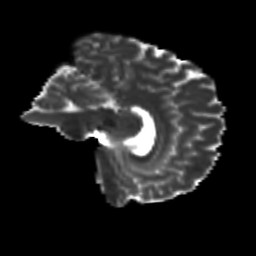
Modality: T2w
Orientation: sagittal
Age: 21
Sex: female
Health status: healthy
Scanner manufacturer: siemens
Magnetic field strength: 3 T
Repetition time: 8.6 s
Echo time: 0.095 s